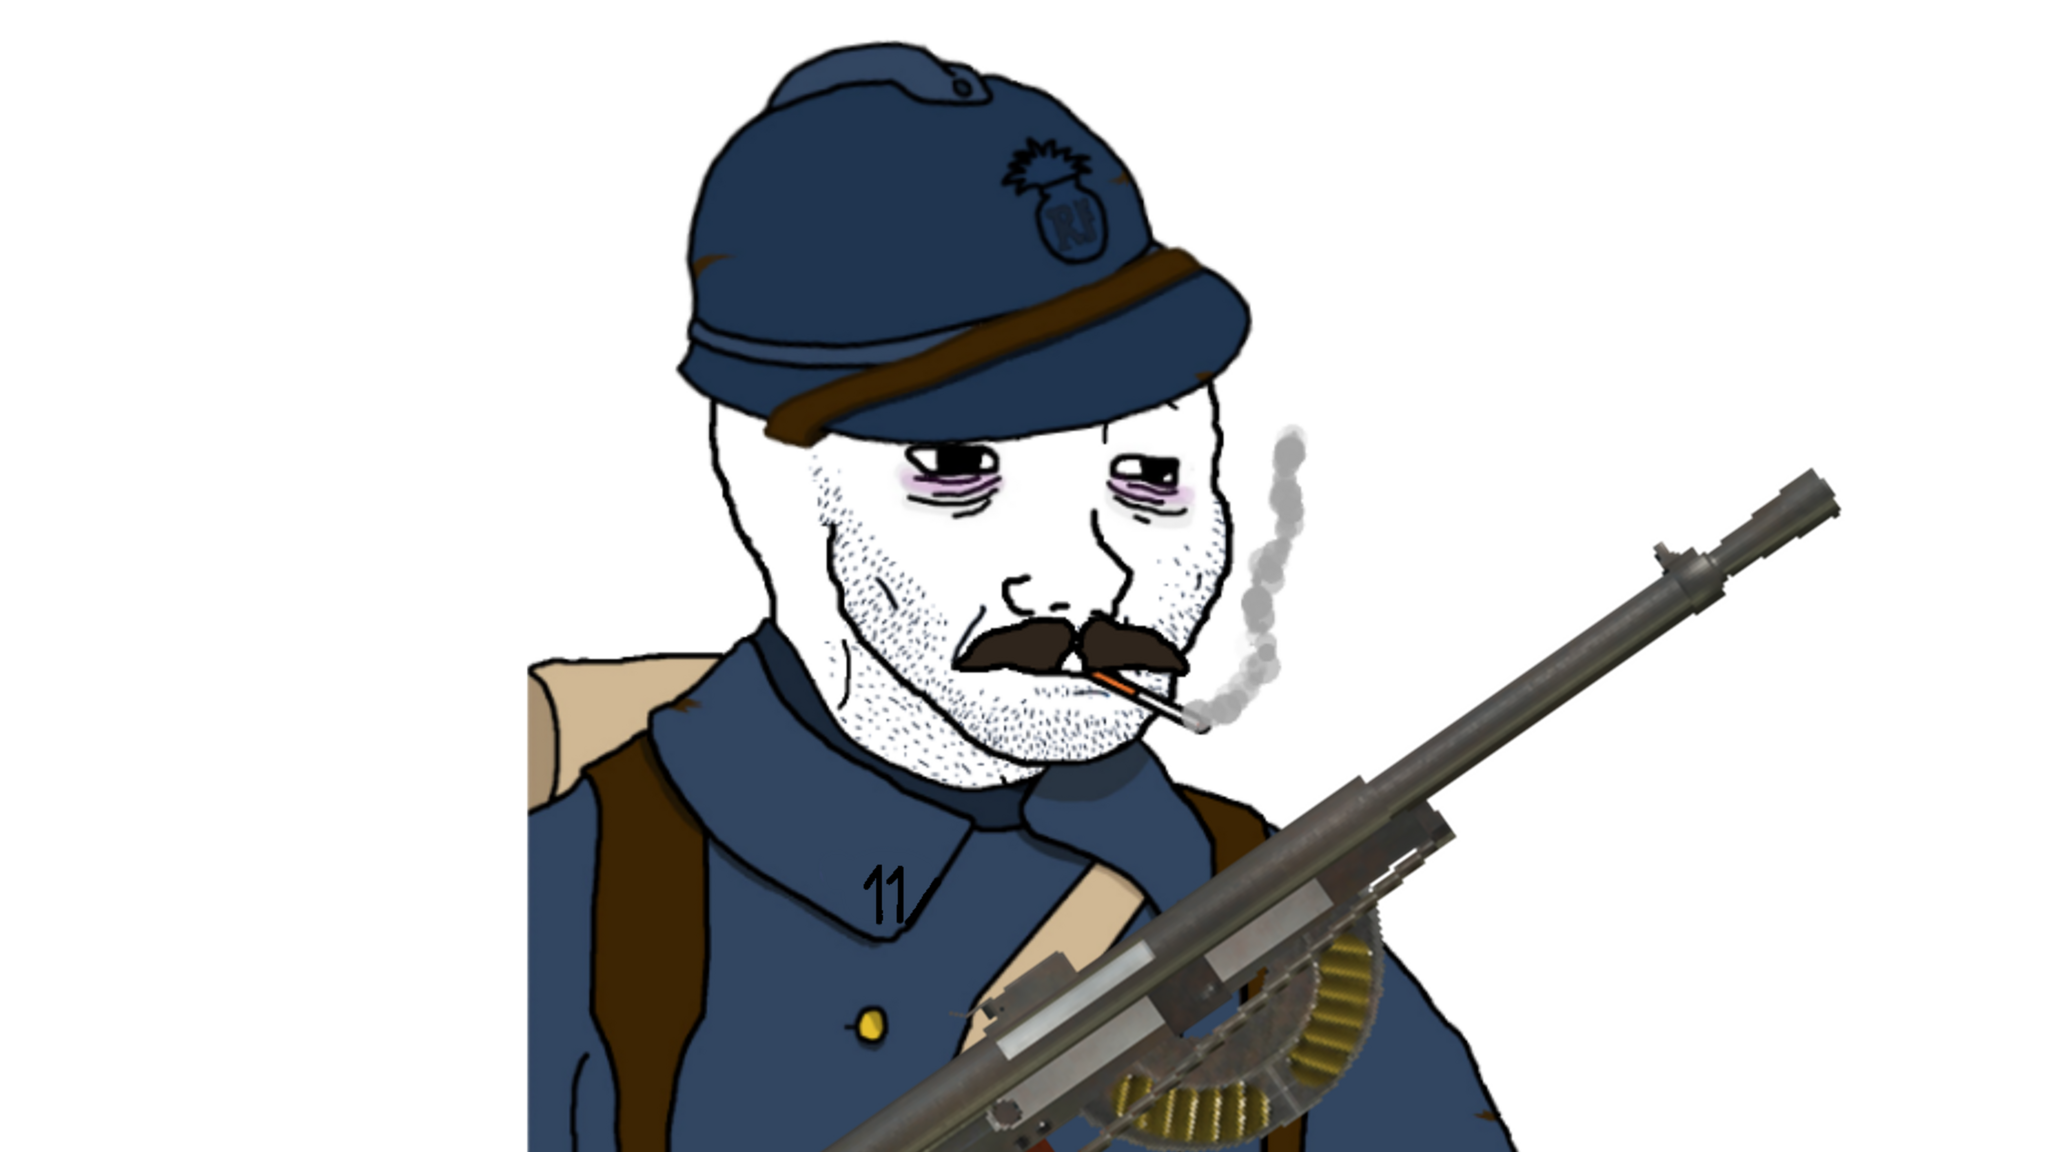
Label: 5_Boomer